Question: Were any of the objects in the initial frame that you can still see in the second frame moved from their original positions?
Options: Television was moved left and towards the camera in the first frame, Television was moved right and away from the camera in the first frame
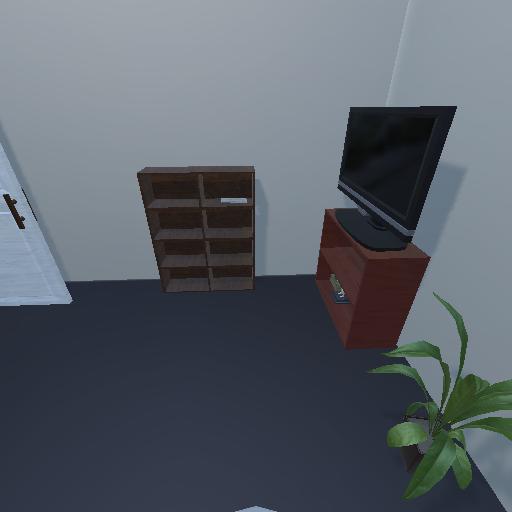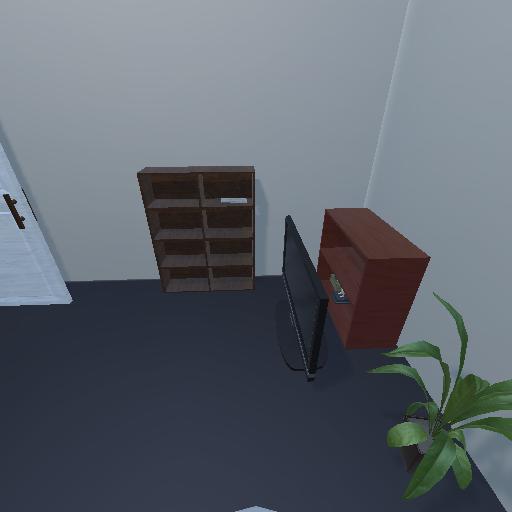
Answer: Television was moved left and towards the camera in the first frame